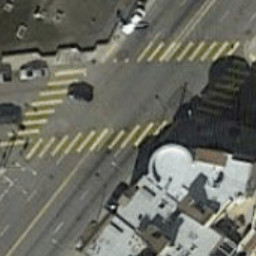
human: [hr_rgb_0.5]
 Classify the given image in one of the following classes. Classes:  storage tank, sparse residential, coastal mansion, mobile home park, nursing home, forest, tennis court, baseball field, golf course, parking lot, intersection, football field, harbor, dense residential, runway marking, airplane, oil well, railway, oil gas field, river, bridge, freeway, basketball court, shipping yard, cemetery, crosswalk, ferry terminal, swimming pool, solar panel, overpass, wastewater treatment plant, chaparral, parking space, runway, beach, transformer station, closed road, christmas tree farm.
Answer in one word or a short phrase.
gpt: crosswalk